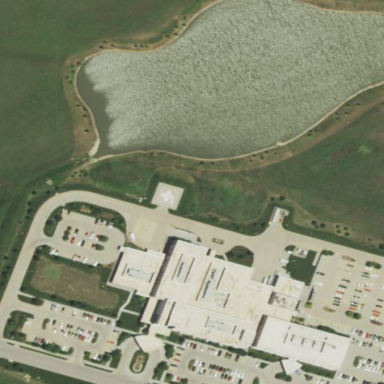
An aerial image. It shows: Hospital providing healthcare services.